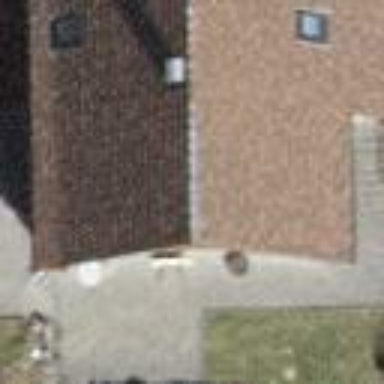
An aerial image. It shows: Simple house.